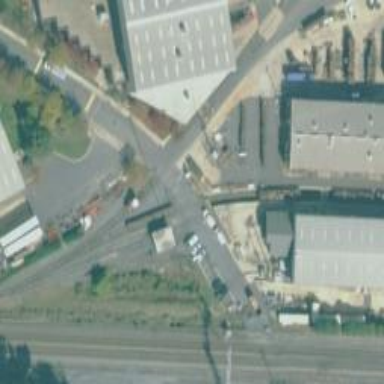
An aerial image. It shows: Railway spur service.